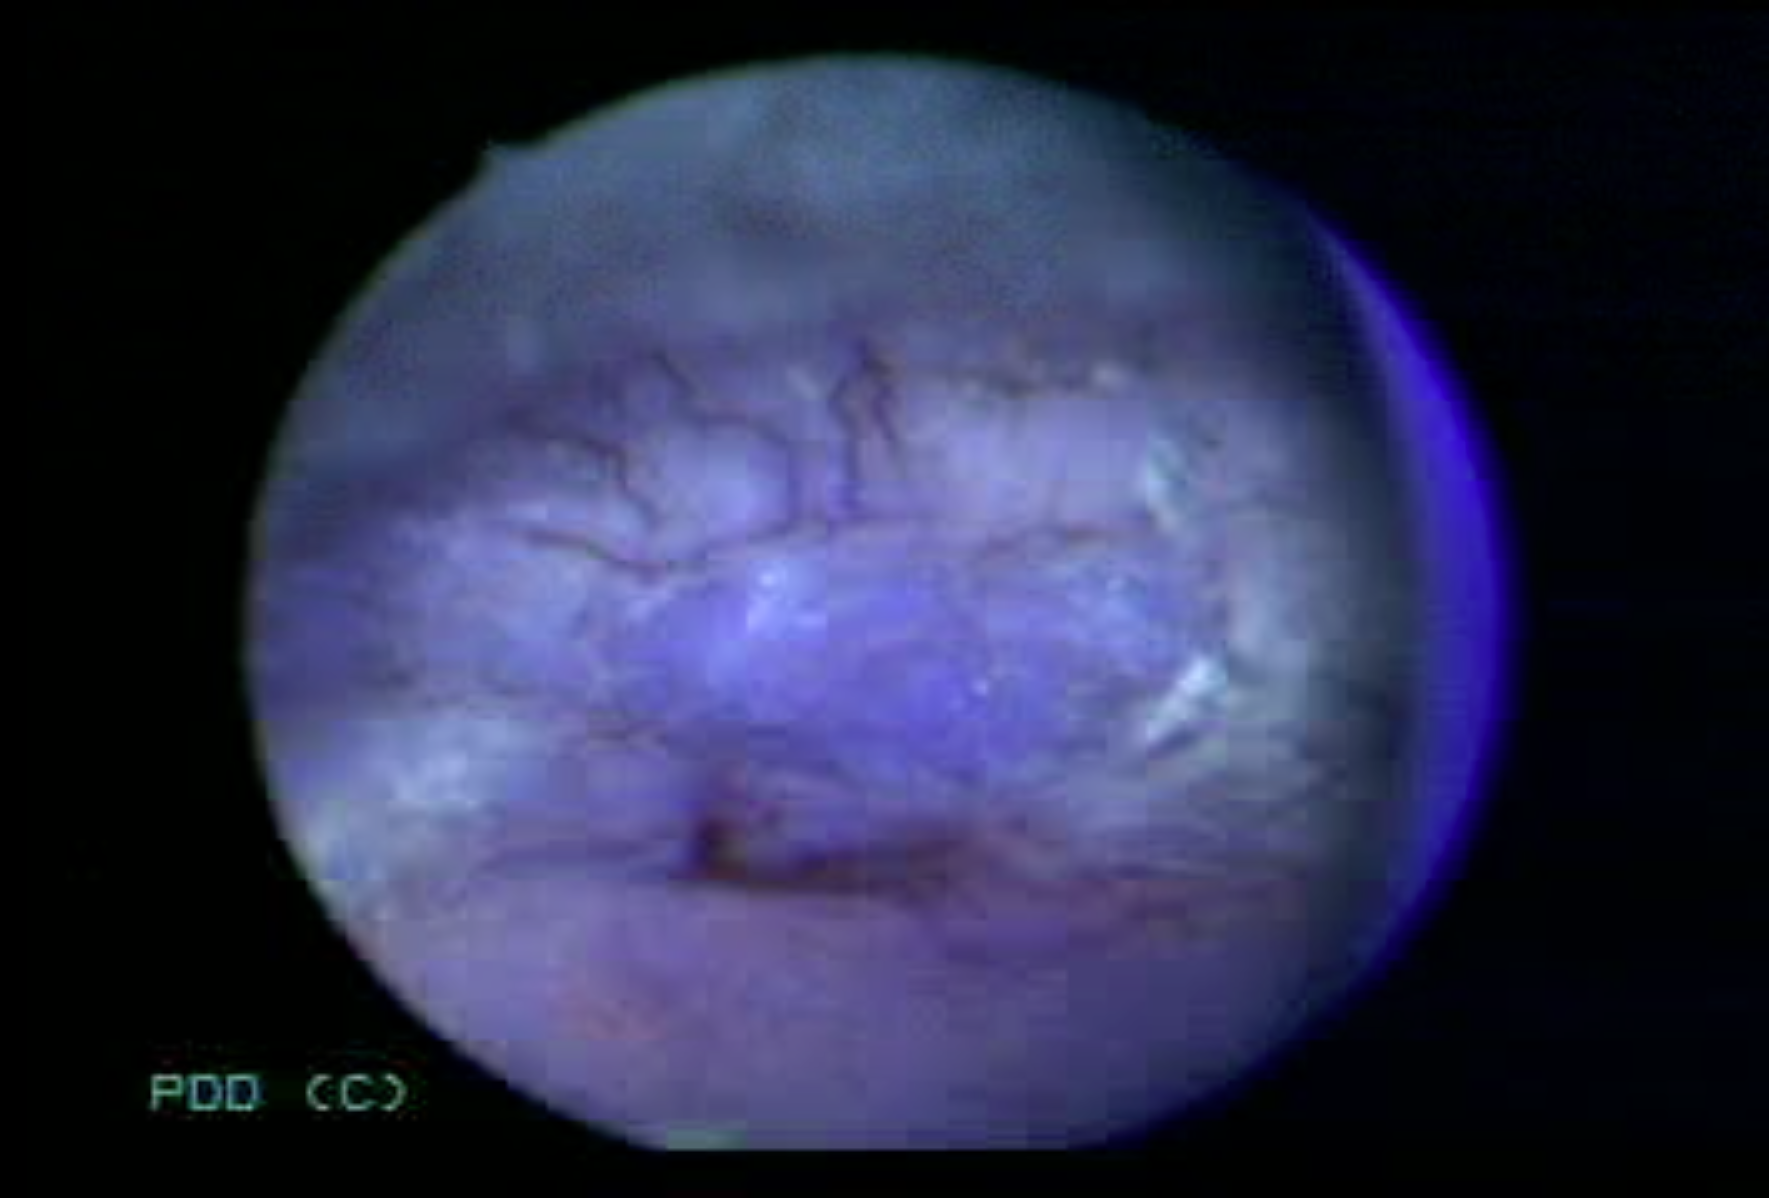
Modality: BLC
Class: Non-malignant
Subclass: BenignNOS
Lesion: L1
Morphology: Non-papillary
Bladder cancer association: No